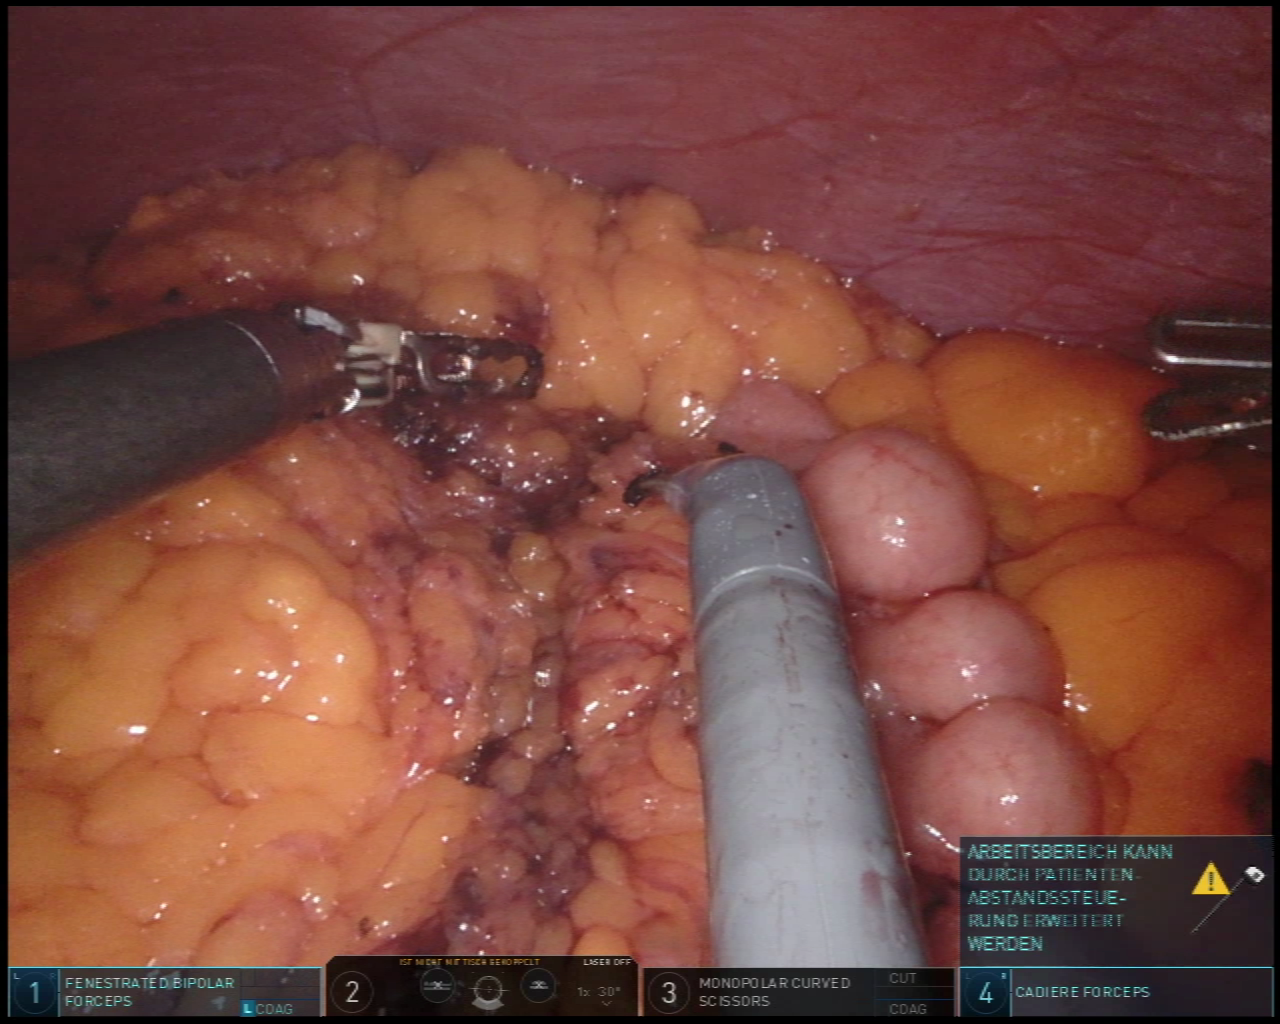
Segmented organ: abdominal_wall
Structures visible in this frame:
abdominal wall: yes
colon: yes
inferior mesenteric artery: no
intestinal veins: no
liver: no
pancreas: no
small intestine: no
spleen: no
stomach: no
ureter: no
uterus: no
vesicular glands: no